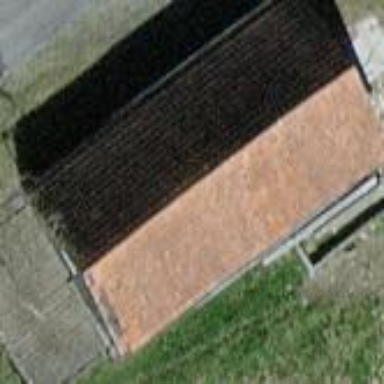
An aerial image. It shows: Shed building.